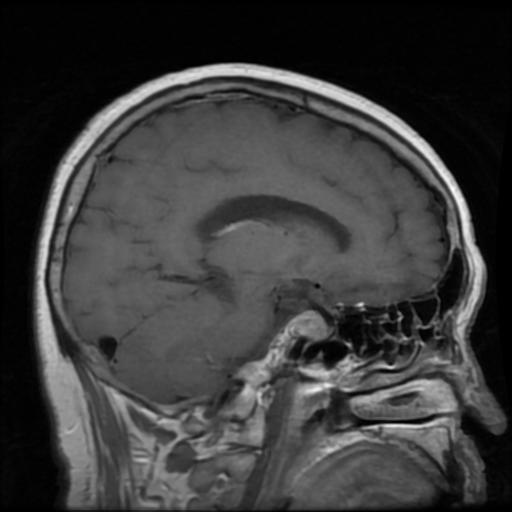
Label: pituitary